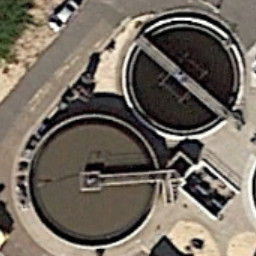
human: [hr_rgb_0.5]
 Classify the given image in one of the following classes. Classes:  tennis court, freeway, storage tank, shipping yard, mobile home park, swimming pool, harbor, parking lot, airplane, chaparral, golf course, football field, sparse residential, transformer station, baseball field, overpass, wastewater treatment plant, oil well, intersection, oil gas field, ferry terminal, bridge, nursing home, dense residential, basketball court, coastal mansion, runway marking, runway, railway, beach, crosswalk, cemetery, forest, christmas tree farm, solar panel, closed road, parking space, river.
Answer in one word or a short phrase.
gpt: wastewater treatment plant